Interaction volume radius: 10 \u00c5
Interaction volume height: 10 \u00c5
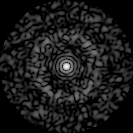
Disorder parameter: 0.871